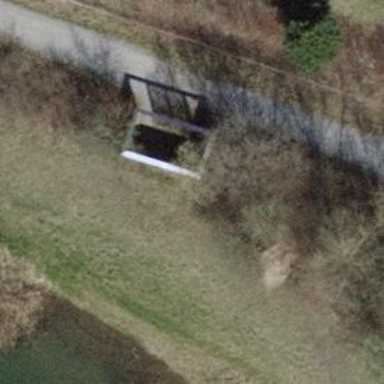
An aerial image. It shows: Bird hide located in leisure land.